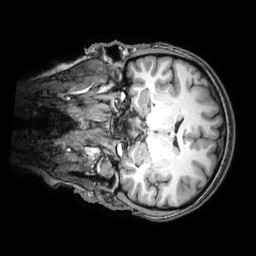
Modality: T1w
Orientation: coronal
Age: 23
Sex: female
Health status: healthy
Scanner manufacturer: philips
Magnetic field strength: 3 T
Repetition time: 0.008269 s
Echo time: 0.003792 s